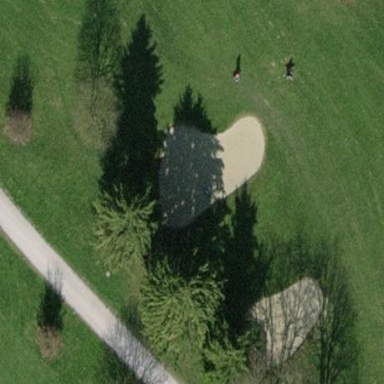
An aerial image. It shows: Sandy area is golf bunker.